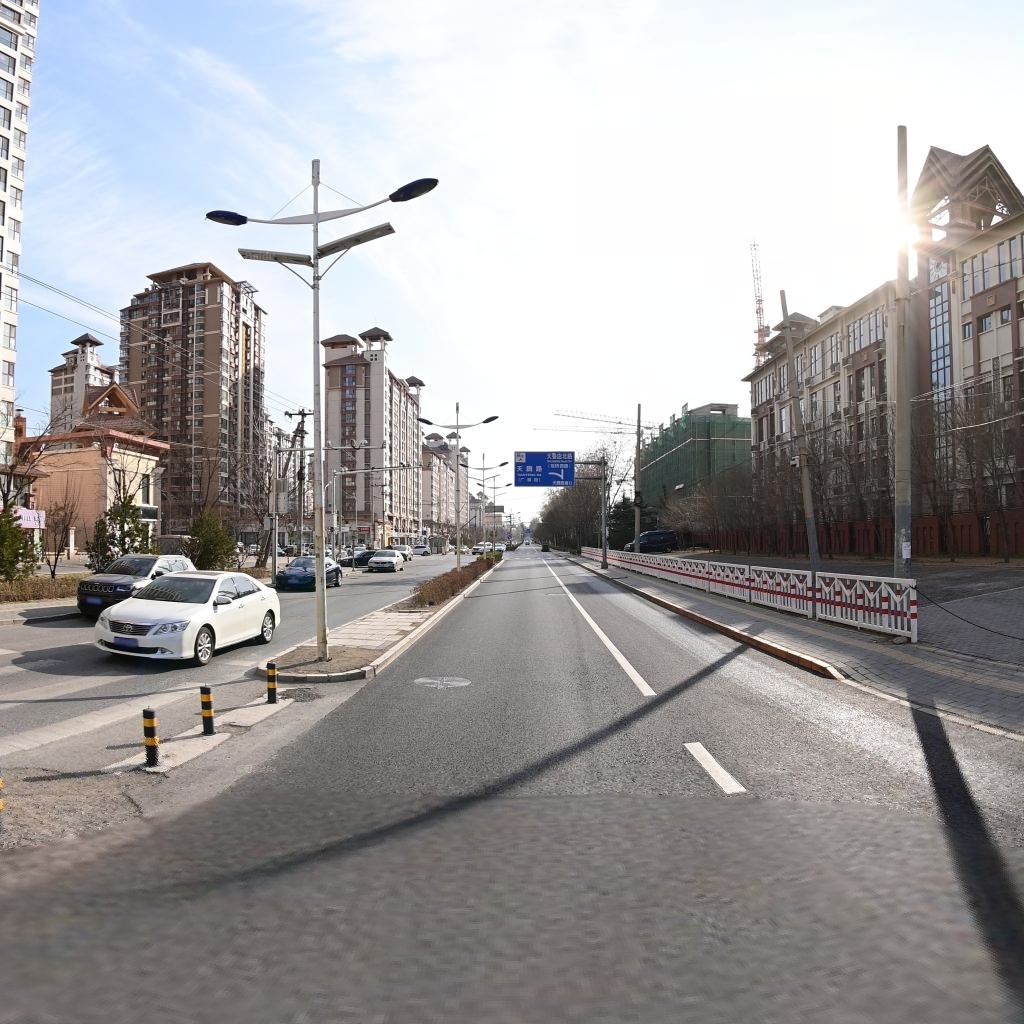
Region: Chaoyang
Road damage annotations: pothole, manhole cover, pothole